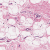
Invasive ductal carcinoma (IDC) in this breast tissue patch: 0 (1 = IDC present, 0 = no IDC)